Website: macys
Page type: account-selection
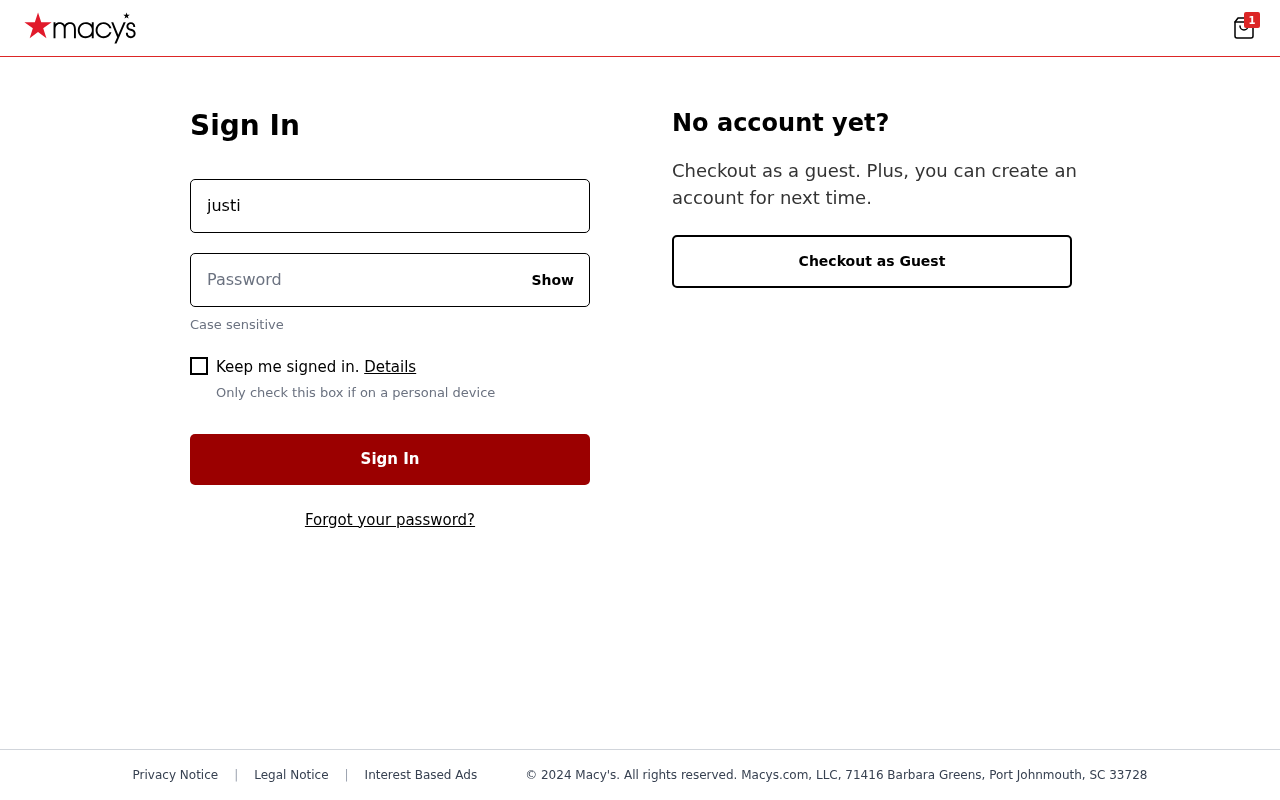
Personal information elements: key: PII_LOGIN_USERNAME
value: justin.stanley
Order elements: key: ORDER_NUM_ITEMS
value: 1